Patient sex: F
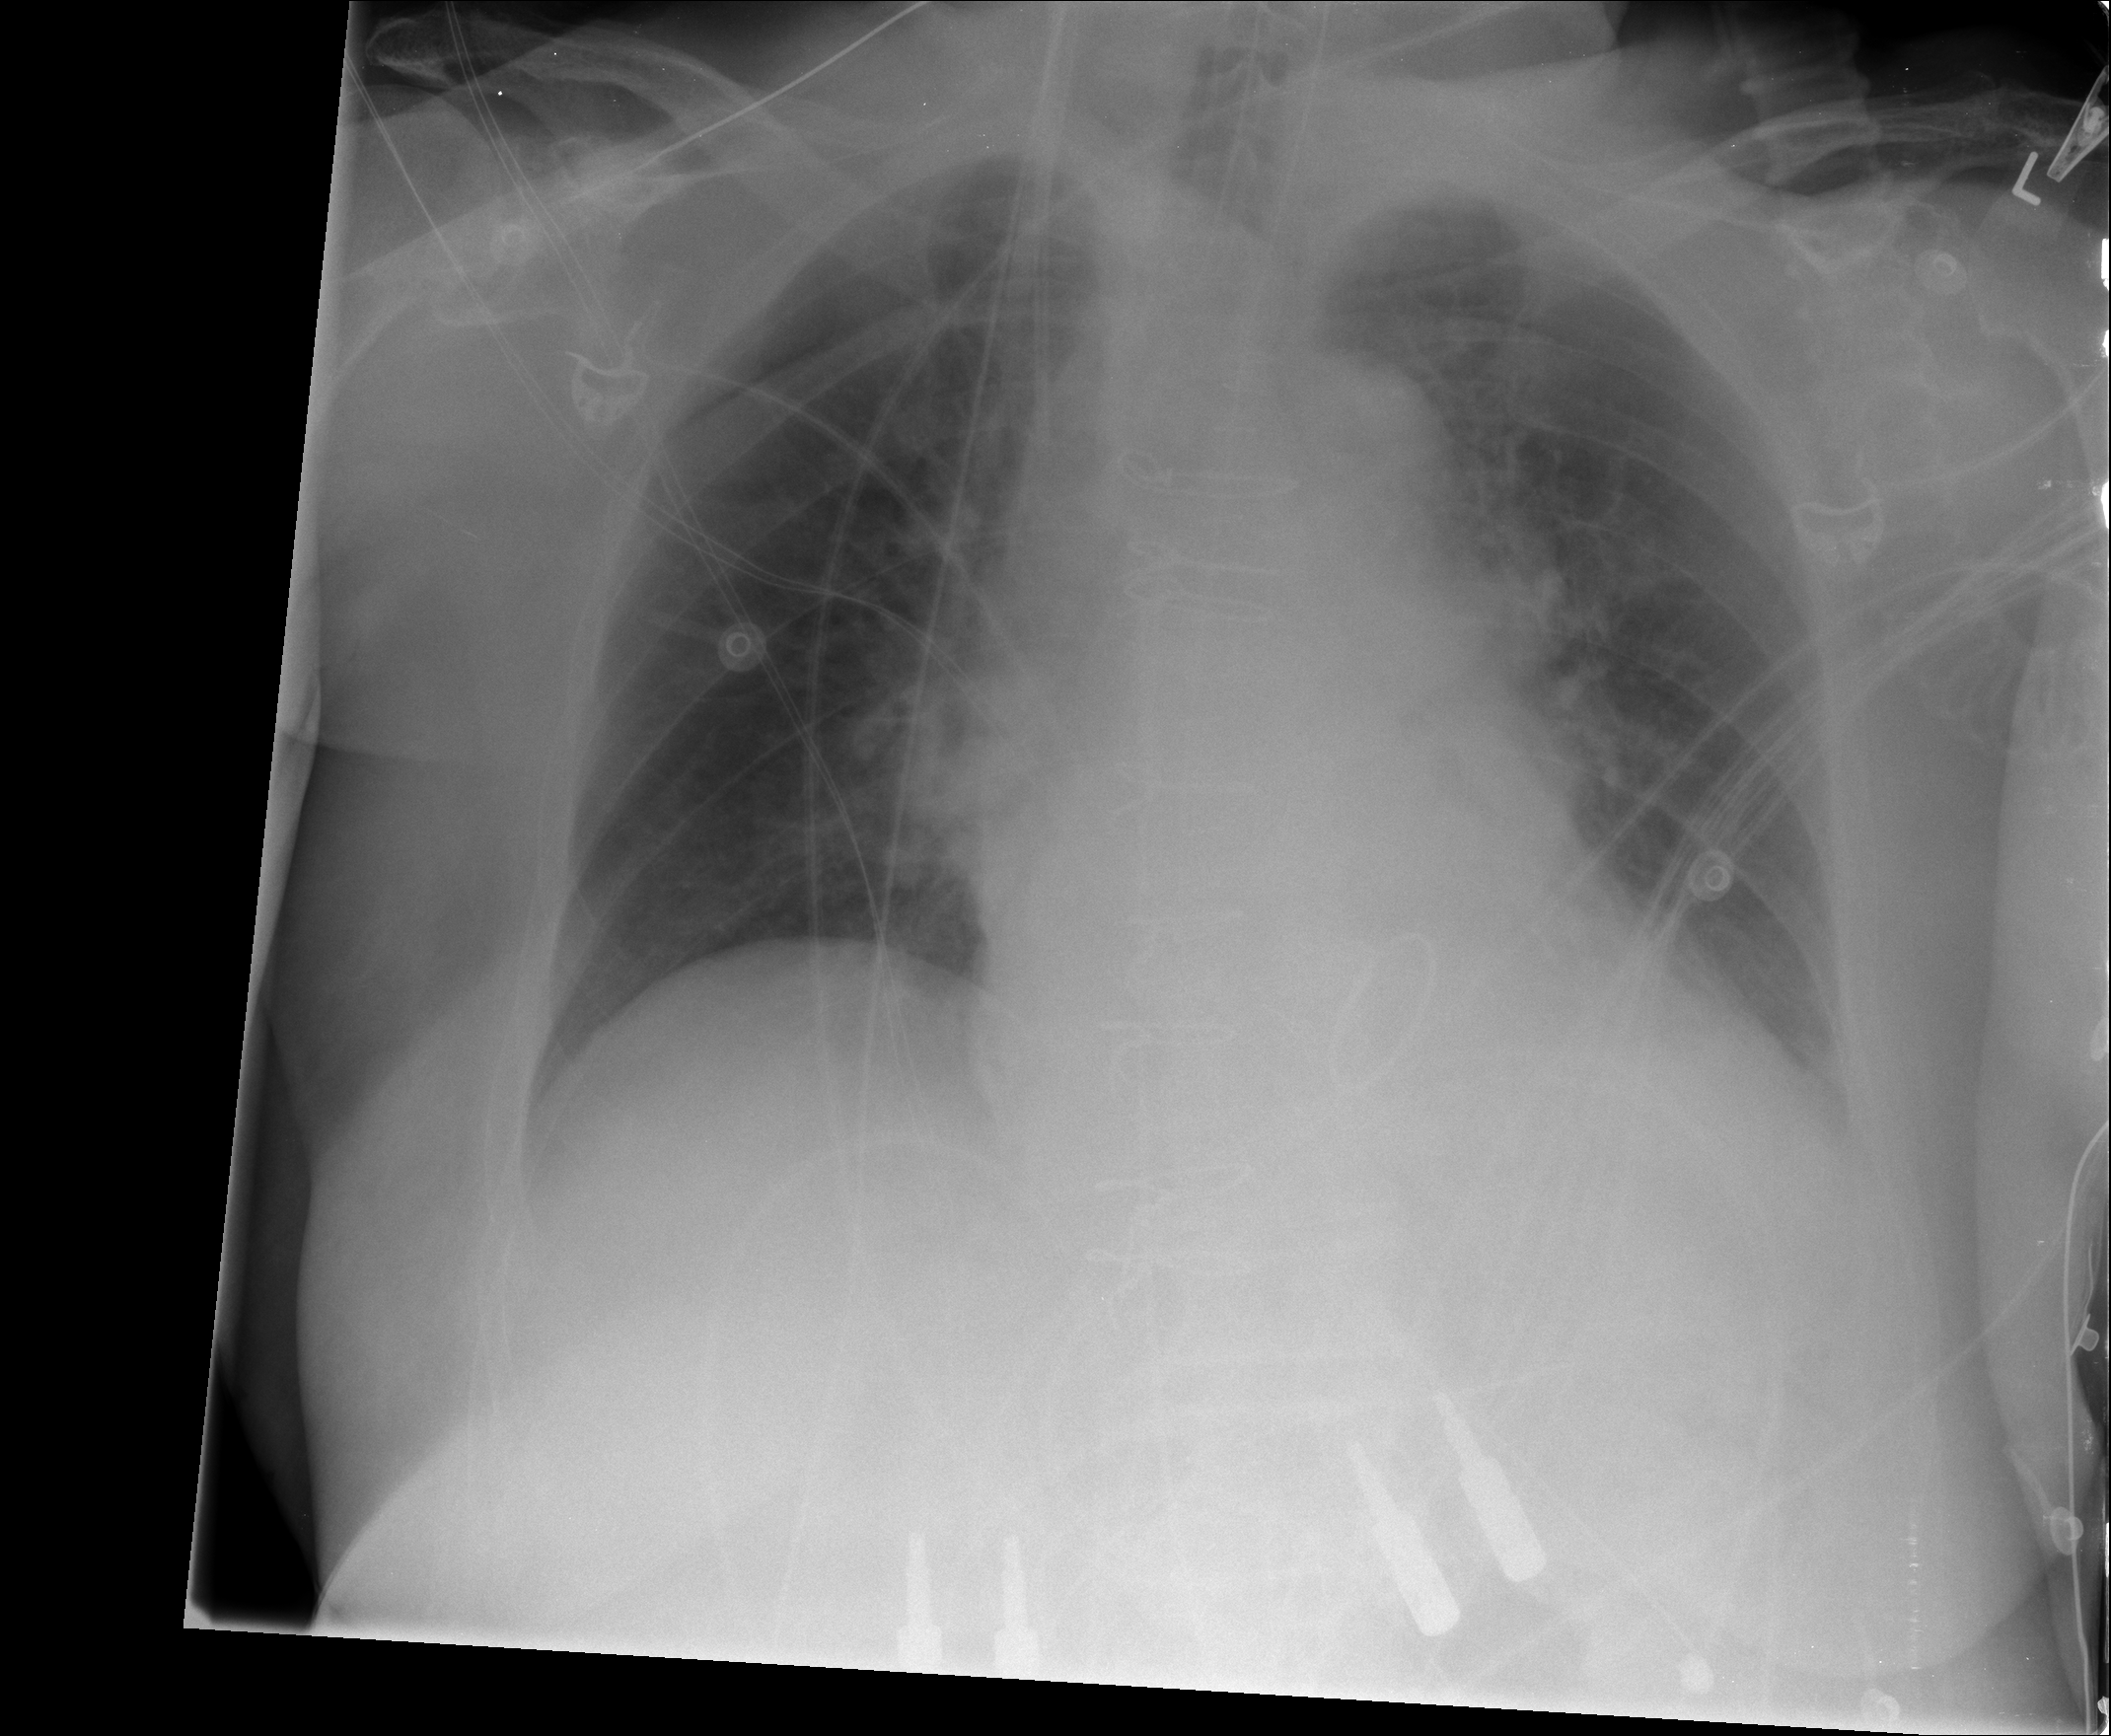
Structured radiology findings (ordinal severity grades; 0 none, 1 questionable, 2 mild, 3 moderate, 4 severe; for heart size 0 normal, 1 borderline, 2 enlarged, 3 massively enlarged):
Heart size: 2
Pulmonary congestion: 3
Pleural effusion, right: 0
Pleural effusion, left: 2
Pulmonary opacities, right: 0
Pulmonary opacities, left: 0
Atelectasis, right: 0
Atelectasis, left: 2